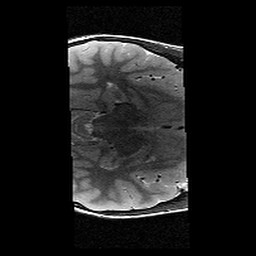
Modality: T2w
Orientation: axial
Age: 12
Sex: male
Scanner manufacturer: siemens
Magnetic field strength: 3 T
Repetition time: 9.23 s
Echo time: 0.067 s